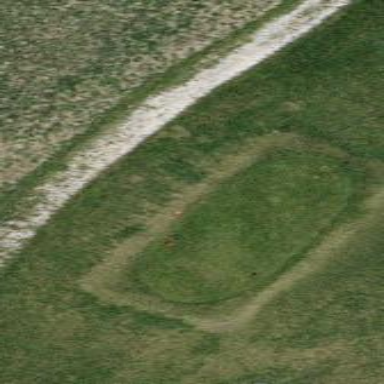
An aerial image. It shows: Golf tee.